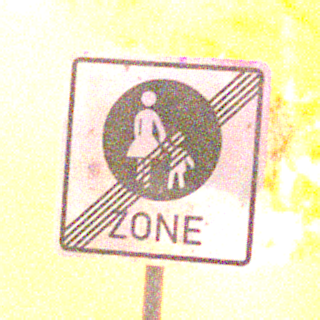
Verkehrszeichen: EndeFussgaengerzone
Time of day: Night
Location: Outdoor (Nature)
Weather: Clear
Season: NotSpecified
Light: Natural